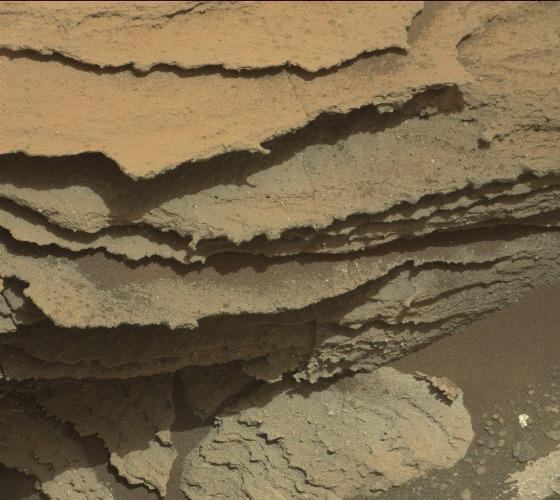
Terrain classes present: Bedrock, Gravel / Sand / Soil, Shadow